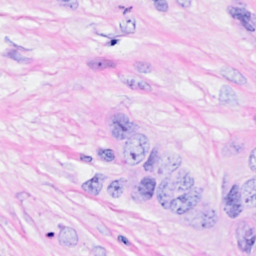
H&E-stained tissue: Breast